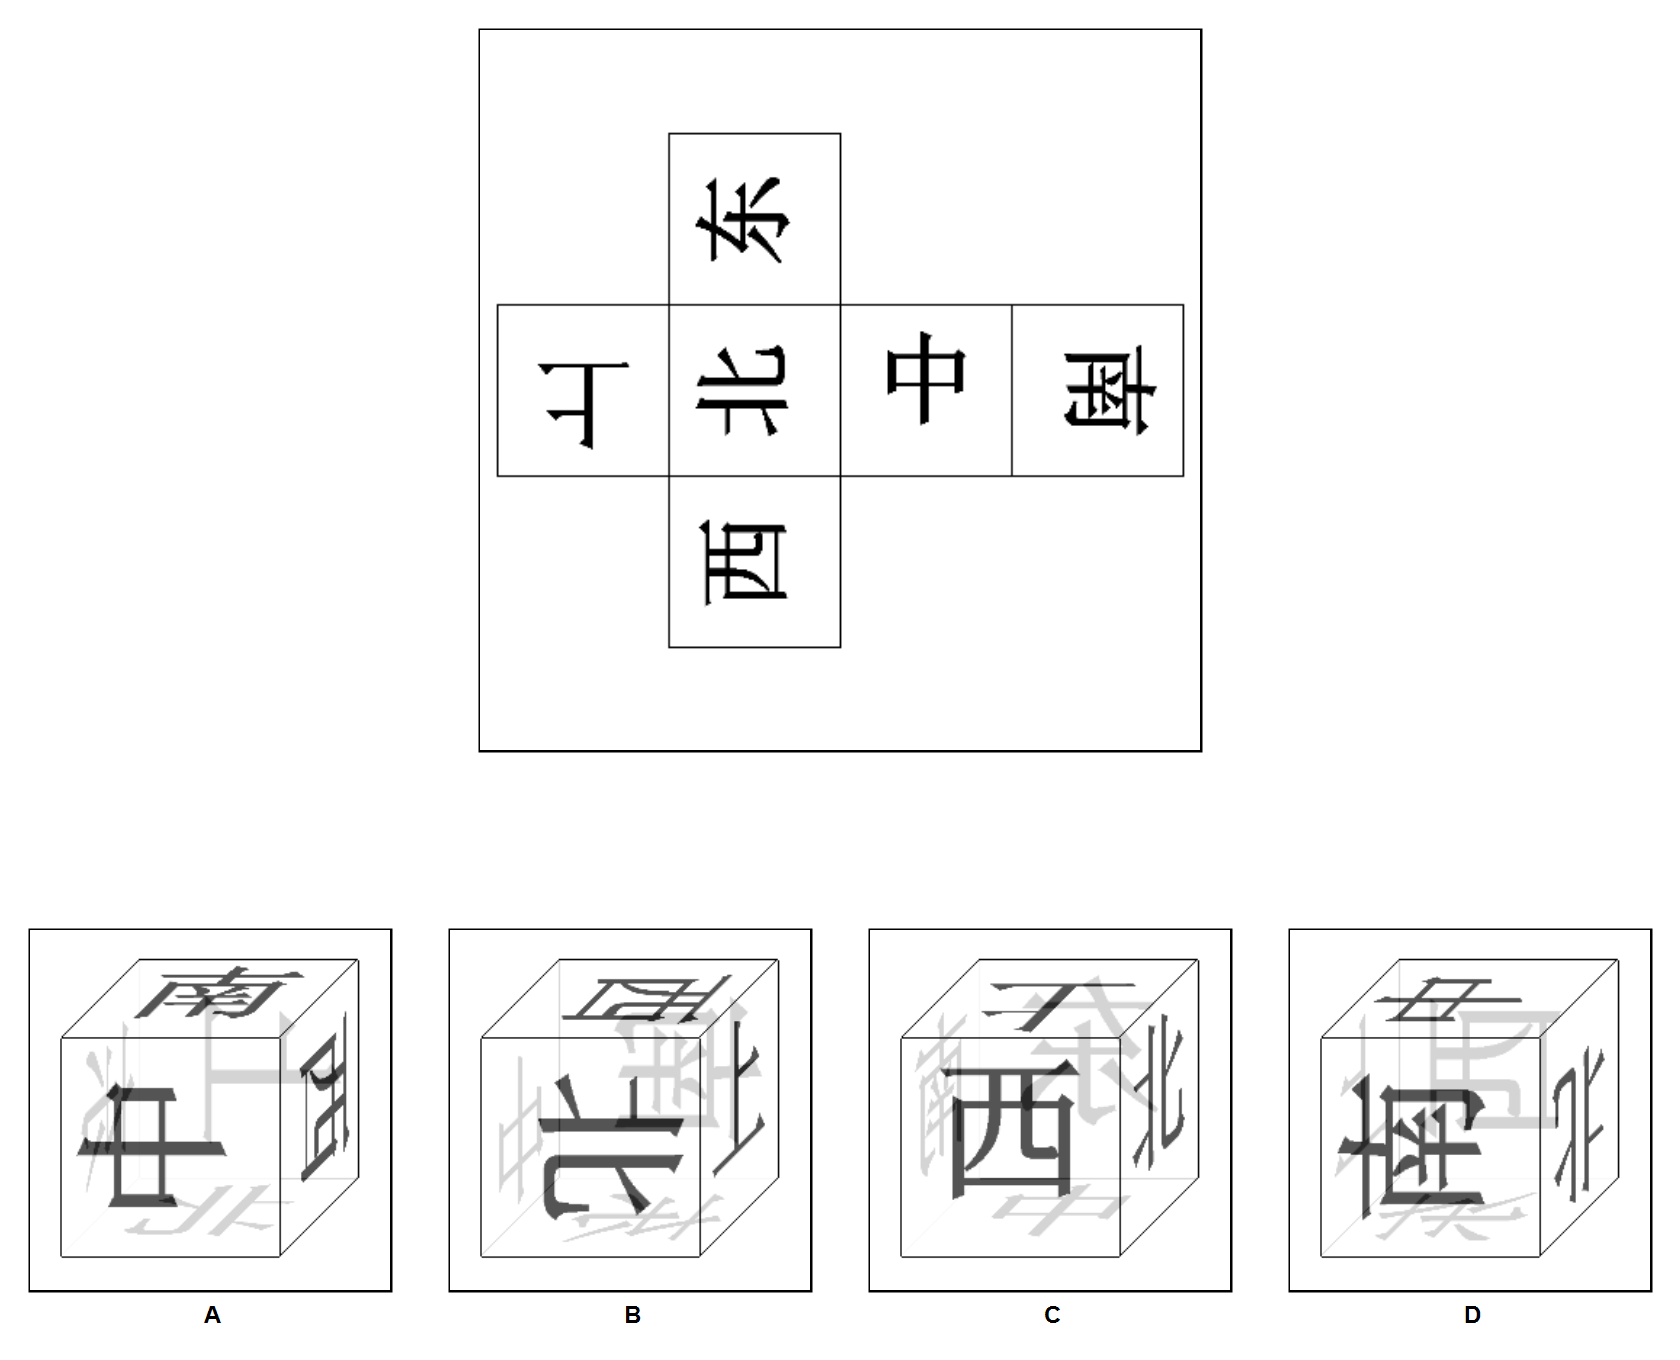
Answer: D